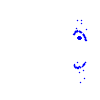
Particle: pion